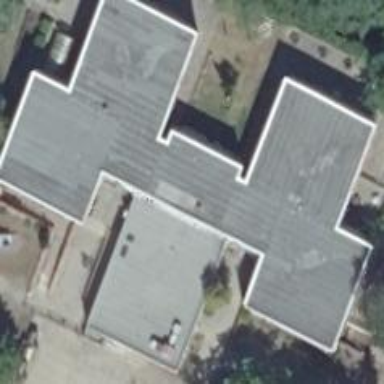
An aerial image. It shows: Kindergarten building.